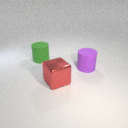
large purple rubber cylinder to the right of large red metal cube